Field crop: maize
Growth stage: 2
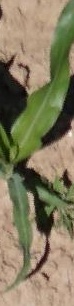
Species: maize